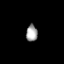
Tissue: prostate
Cell type: Endothelial cells
Senescence score: 0.6886
Nuclear area (px): 184
Mean DAPI intensity: 162.908